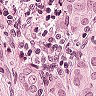
Metastatic tissue present: yes